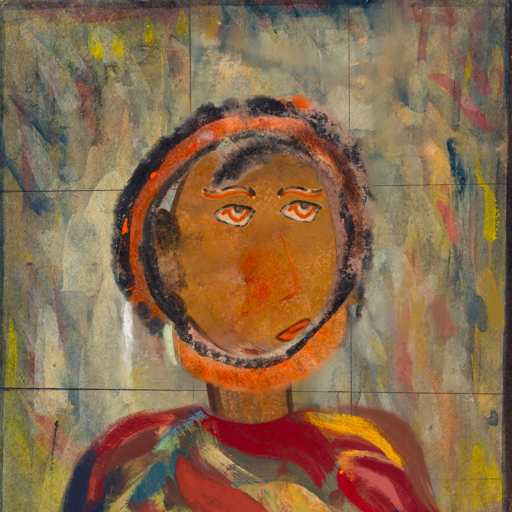
Background: GypsyMother, Head And Neck Side: Pipe, Face Side: Experience, Bust: Mother_And_Son_Son, Hair Side: Childish, Head Accessory: Blank, Second Necklace: Blank, Necklace: Blank, Baby: Blank